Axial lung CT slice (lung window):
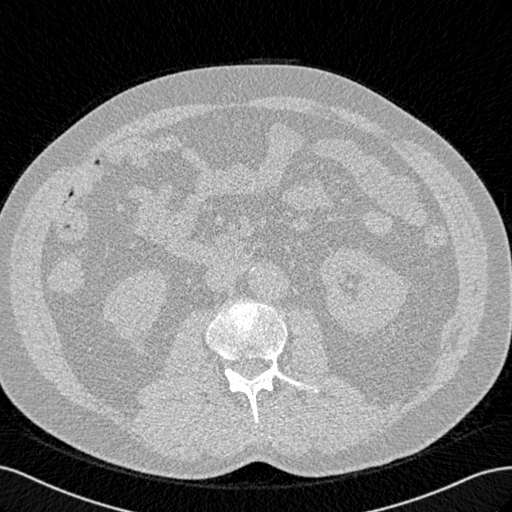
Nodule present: no